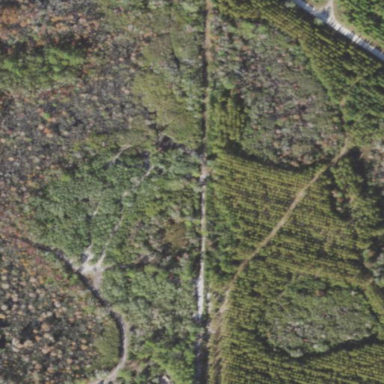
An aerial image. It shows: Patch of scrub vegetation.